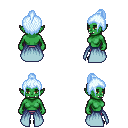
a pixel art fantasy rpg character, female body template, orc, green skin, overskirt, magenta pants, white cyan short topknot hairstyle, black shoes, four views (front, back, left, right), 2x2 character sprite sheet, small pixel art, hard edges, no anti-aliasing